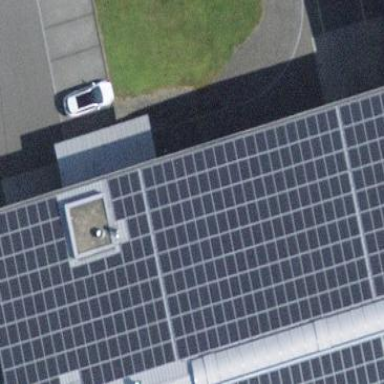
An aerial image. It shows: Solar power generator.